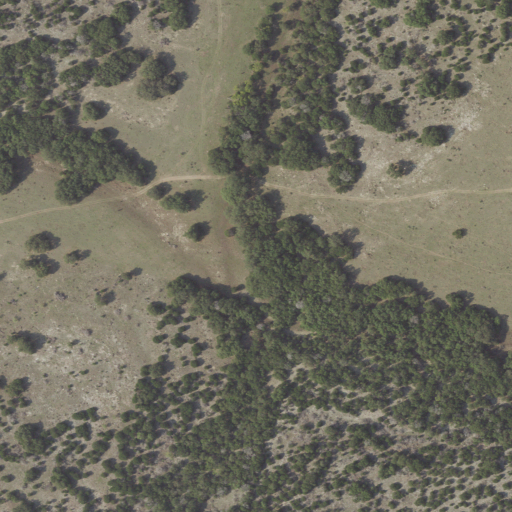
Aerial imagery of valley in Texas named Antelope Draw containing shrub, mixed forest, deciduous forest, and evergreen forest